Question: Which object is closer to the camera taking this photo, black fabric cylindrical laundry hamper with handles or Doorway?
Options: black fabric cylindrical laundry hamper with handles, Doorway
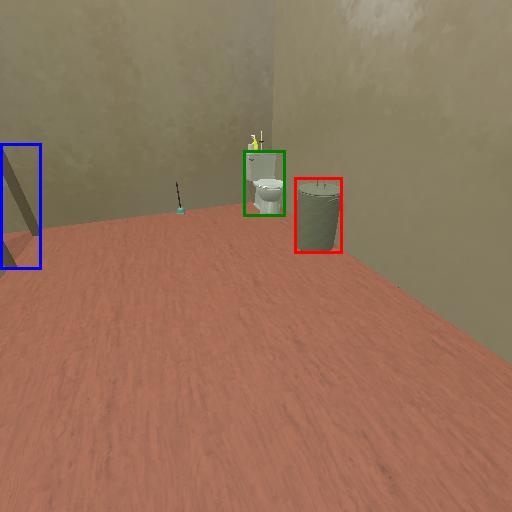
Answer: black fabric cylindrical laundry hamper with handles